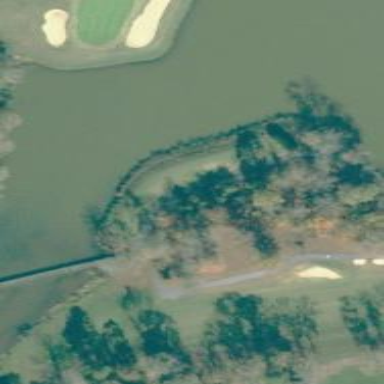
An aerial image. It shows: Grassy area designated as golf tee.